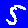
Digit: 5